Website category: university
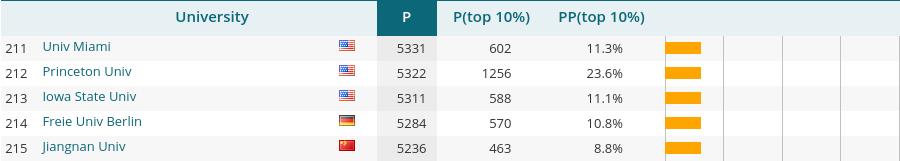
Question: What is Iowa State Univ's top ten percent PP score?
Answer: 11.1%

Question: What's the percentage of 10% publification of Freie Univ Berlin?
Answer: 10.8%

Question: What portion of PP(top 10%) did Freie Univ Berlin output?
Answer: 10.8%

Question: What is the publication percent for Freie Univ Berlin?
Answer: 10.8%

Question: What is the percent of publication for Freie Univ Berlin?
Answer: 10.8%

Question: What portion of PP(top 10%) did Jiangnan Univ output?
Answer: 8.8%

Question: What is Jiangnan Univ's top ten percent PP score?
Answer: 8.8%

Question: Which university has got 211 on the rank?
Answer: Univ Miami

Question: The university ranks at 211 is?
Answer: Univ Miami

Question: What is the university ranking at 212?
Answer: Princeton Univ

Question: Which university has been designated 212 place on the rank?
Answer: Princeton Univ

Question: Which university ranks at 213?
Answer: Iowa State Univ

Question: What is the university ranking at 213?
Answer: Iowa State Univ

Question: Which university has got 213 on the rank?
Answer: Iowa State Univ

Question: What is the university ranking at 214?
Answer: Freie Univ Berlin

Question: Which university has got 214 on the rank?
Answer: Freie Univ Berlin

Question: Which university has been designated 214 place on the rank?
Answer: Freie Univ Berlin

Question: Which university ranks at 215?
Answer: Jiangnan Univ

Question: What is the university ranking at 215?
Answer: Jiangnan Univ

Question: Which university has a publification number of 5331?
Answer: Univ Miami

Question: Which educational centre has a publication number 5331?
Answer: Univ Miami

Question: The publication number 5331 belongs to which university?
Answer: Univ Miami

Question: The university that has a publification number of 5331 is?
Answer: Univ Miami

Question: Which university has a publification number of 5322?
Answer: Princeton Univ

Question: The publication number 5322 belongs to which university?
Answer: Princeton Univ

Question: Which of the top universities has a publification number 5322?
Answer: Princeton Univ

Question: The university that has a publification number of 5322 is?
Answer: Princeton Univ

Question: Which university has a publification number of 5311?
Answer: Iowa State Univ

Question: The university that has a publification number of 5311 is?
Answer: Iowa State Univ

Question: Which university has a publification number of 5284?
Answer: Freie Univ Berlin

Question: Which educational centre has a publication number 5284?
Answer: Freie Univ Berlin

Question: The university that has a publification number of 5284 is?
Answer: Freie Univ Berlin

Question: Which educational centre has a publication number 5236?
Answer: Jiangnan Univ

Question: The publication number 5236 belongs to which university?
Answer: Jiangnan Univ

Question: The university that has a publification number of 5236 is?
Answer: Jiangnan Univ

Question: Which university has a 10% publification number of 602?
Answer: Univ Miami

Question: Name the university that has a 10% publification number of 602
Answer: Univ Miami

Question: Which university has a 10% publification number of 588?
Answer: Iowa State Univ

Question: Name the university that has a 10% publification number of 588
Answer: Iowa State Univ

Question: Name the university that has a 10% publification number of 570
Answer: Freie Univ Berlin

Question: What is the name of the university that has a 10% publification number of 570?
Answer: Freie Univ Berlin

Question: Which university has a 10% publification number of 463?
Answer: Jiangnan Univ

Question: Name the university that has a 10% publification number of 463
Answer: Jiangnan Univ

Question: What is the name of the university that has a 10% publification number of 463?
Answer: Jiangnan Univ